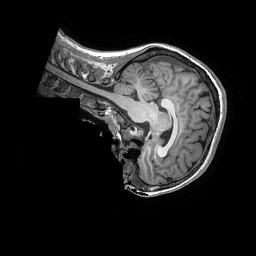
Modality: T1w
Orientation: sagittal
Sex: female
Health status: healthy
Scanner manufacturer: ge